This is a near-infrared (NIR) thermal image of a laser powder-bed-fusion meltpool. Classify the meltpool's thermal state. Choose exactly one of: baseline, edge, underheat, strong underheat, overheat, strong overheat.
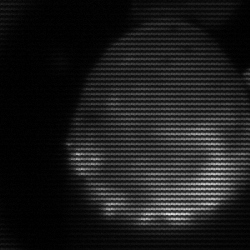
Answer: edge